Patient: sex M, age 38
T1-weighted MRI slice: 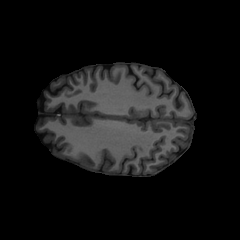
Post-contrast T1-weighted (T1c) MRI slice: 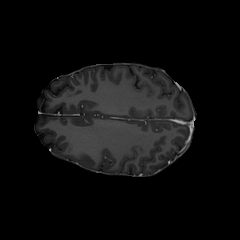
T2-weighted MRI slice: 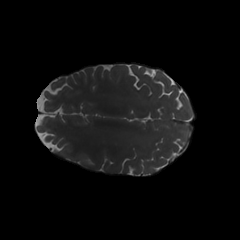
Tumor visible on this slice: no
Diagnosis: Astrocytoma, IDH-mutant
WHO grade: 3